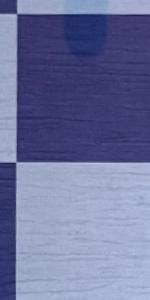
Label: Empty